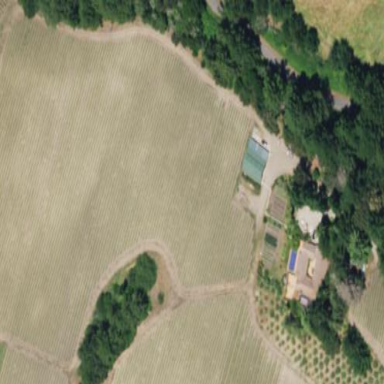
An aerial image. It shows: Vineyard where grapes are grown.